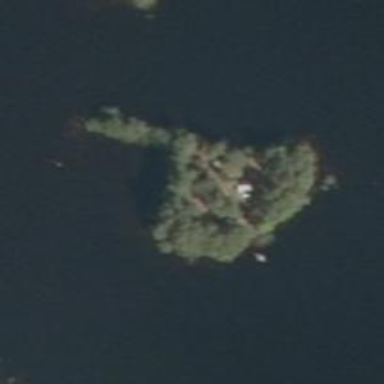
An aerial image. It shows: Island.